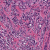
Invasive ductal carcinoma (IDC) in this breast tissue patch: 1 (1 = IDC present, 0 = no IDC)